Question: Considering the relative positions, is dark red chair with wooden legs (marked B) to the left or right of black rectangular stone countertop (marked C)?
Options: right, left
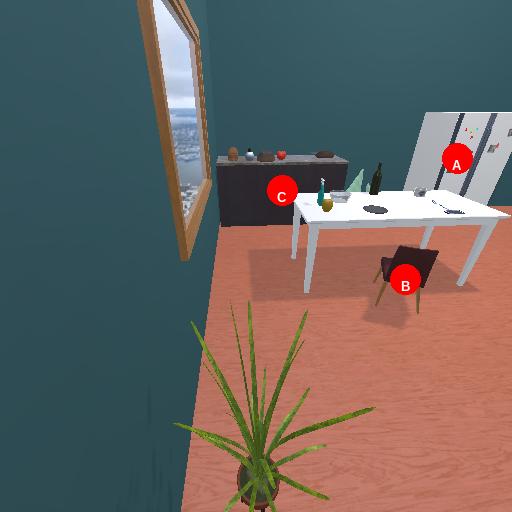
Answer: right